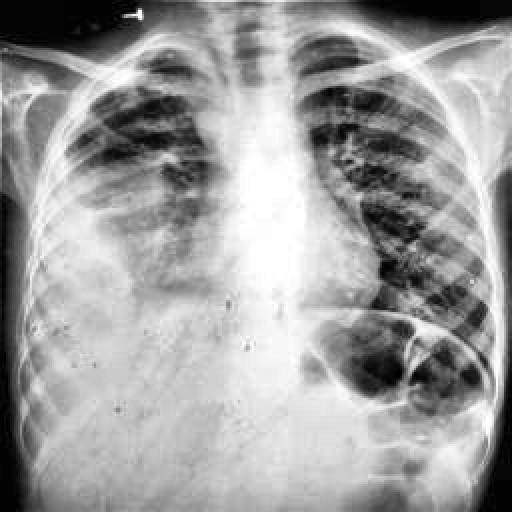
Finding: TUBERCULOSIS